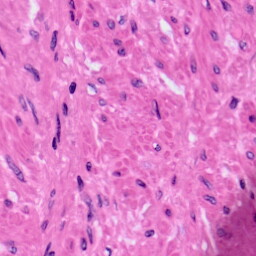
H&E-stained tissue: Prostate